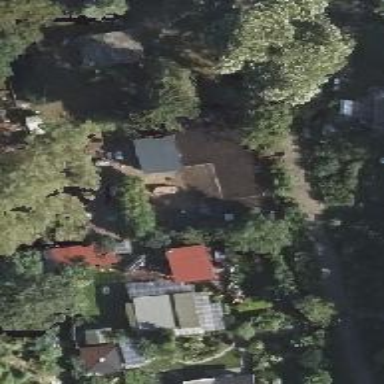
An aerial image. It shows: Plot in the allotments.